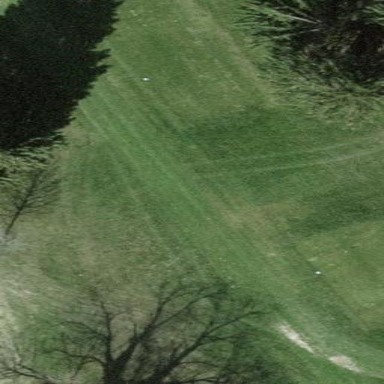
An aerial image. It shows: Grassy area with golf cart path running through it.